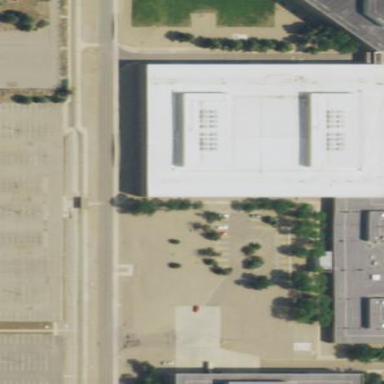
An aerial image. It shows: Industrial building.